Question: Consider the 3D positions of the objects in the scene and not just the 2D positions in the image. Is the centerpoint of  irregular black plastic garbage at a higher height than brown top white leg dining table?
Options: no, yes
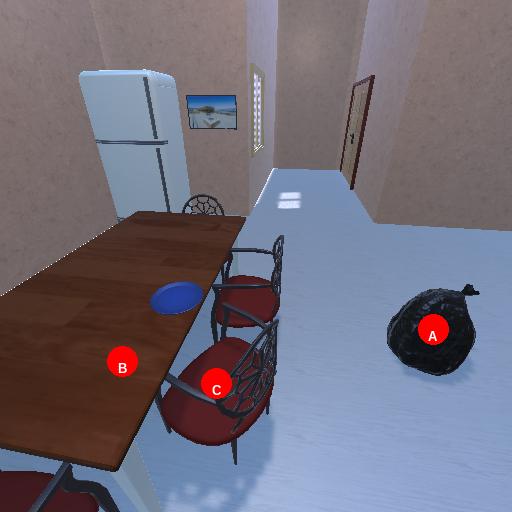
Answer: no